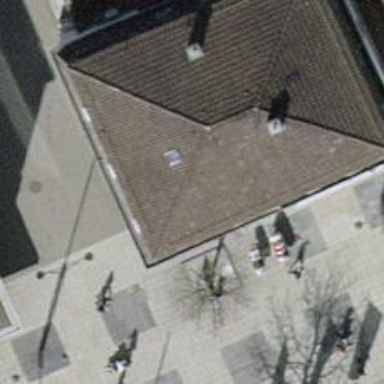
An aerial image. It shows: Shop selling clothes.